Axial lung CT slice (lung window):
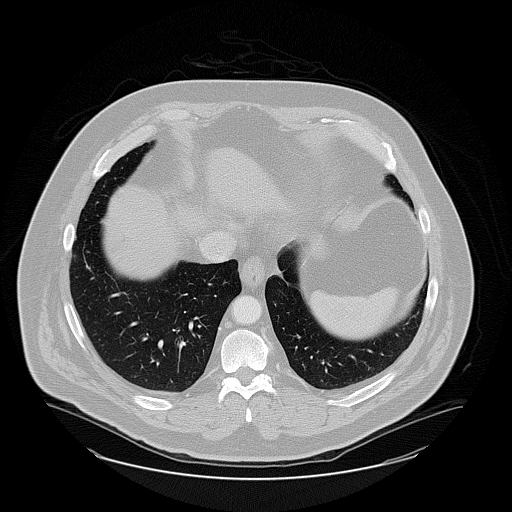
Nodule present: no